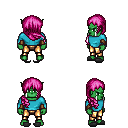
a pixel art fantasy rpg character, male body template, orc, green skin, teal long-sleeve shirt, gold greaves, pink right-swept hairstyle, leather bracers, gray slippers, four views (front, back, left, right), 2x2 character sprite sheet, small pixel art, hard edges, no anti-aliasing